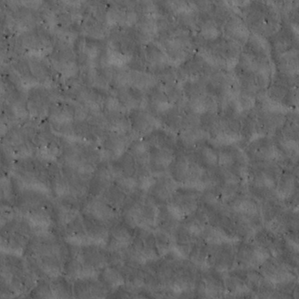
Label: non_frost